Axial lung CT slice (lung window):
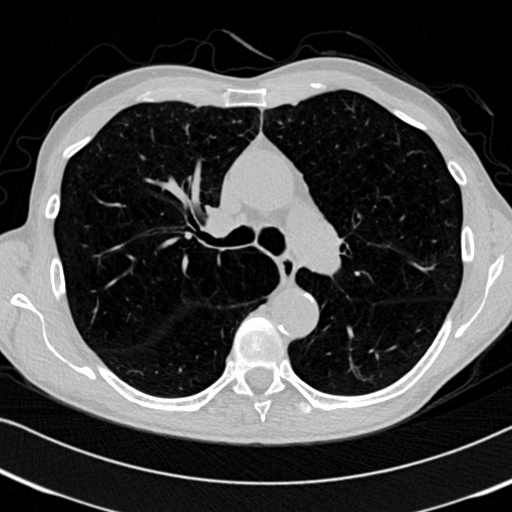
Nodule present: no